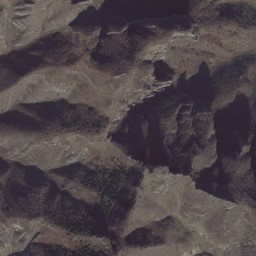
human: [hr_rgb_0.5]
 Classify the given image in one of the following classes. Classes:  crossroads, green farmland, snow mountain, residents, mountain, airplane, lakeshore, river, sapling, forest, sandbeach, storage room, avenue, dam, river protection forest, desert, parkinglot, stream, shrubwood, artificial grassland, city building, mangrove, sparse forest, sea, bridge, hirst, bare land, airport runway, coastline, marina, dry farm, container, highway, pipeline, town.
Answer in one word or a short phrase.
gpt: mountain